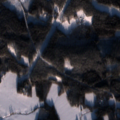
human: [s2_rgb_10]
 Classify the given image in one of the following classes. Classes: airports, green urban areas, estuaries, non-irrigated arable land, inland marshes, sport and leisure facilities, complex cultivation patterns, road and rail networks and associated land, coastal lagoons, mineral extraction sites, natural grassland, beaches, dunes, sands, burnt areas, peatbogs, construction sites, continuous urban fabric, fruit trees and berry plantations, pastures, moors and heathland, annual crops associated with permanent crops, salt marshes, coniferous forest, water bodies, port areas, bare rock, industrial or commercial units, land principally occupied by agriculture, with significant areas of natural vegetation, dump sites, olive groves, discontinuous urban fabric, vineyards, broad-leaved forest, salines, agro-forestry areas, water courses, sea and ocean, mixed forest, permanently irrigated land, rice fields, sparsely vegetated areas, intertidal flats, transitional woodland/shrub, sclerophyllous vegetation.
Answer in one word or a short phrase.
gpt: non-irrigated arable land, coniferous forest, mixed forest